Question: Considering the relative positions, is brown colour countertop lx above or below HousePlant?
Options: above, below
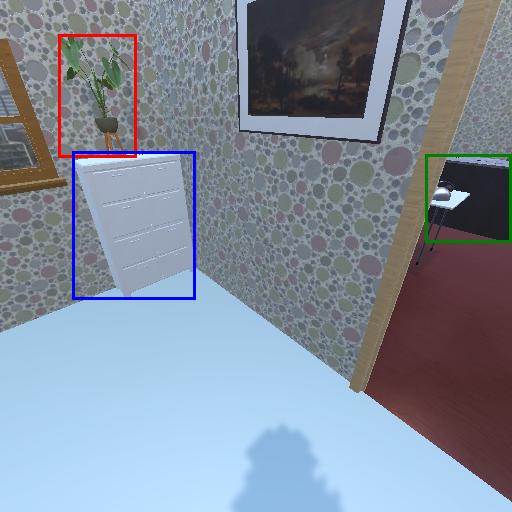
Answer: above